Question: Is it possible to add the same string typed in the texbox in the two lines of the listbox, as shown in the image below?

'''
private void metroButton10_Click(object sender, EventArgs e)
{
listBox2.Items.Add("Next station: " + metroTextBox1.Text);
listBox2.Items.Add(Environment.NewLine)
metroTextBox1.Clear();
listBox2.SelectedIndex = 0;
}
'''
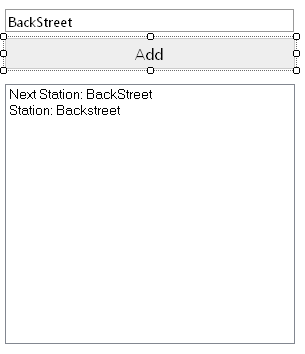
Answer: Use the following code.
'''
private void button1_Click(object sender, EventArgs e)
{
listBox1.Items.Add("Next Station: "+textBox1.Text);
listBox1.Items.Add("Station: " + textBox1.Text);
}
'''
You Can't use new line. Because listbox can contain one item in a line.